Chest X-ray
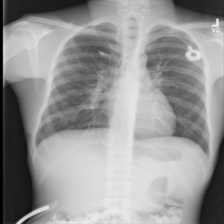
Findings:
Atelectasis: negative
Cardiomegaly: negative
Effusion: negative
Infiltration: positive
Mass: negative
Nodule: negative
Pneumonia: negative
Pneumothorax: negative
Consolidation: negative
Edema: negative
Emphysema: negative
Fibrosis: negative
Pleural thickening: negative
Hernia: negative